Question: I combine several photos into one (somewhat similar to panorama effect) and I see difference in intensity, especially near edges of the photos. What is the best approach to remove these effects? I guess I should normalize intensity, but probably there are other techniques as well? And if not, how exactly would you normalize intensity of two images?

I use OpenCV, so I'd appreciate any code sample in Python or C++. Thanks in advance.
Will 'Stitcher' in opencv class solve my problem? If so, how can I avoid calling 'estimateTransform' on stitcher before combining images? The reason why I want to avoid this call is that my camera doesn't move, so I know exactly location of the stitch. Any help appreciated. Thanks.
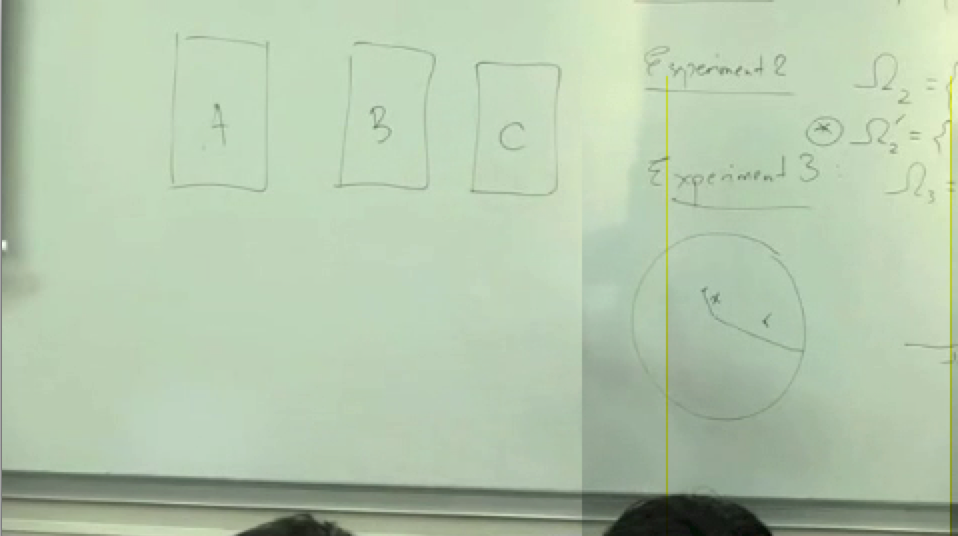
Answer: What you are requesting is essentially a two-part modification to a stitching algorithm (ie: an algorithm that pieces together multiple images into a single one).
The first part is de-vignetting, which is essentially correcting the change in brightness in the corner of the images. This is common when taking pictures with wide-angle lenses. The solution isn't exactly trivial, and I don't have a working C++ source example. For the overall problem, my guess is you'll have to learn the math behind it and implement it yourself. I can provide examples for a shell-script program that passes the image through ImageMagik to resolve this problem though. The algorithm itself is fully worked out in layman's terms too.
The second half, involves stitching the now de-vignetted images together. You seem to already have that part down. Now, even with the images having had the brightness artifacts at their edges corrected, the average intensity of each image will be different. This is fixed easily enough via histogram equalization, for which I do have a C++ example.
So, in short:
1. Apply de-vignetting algorithm to each frame
2. Apply histogram equalization algorithm to each frame
3. Stitch all the original frames into a final image
After going through the work involved, you'll see why most of the work involving this is commercial, and the source isn't free.
---
1. "De-vignetting", Accessed 2014-02-11, http://www.physics.mcmaster.ca/~syam/Photo/
2. "Image Registration with Global and Local Luminance Alignment", Accessed 2014-02-11, http://www.cse.cuhk.edu.hk/leojia/all_project_webpages/luminance_alignment/luminance_alignment.html
3. "Histogram equalization using C++: Image Processing", Accessed 2014-02-11, http://www.programming-techniques.com/2013/01/histogram-equalization-using-c-image.html